Interaction volume radius: 10 \u00c5
Interaction volume height: 10 \u00c5
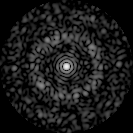
Disorder parameter: 0.84